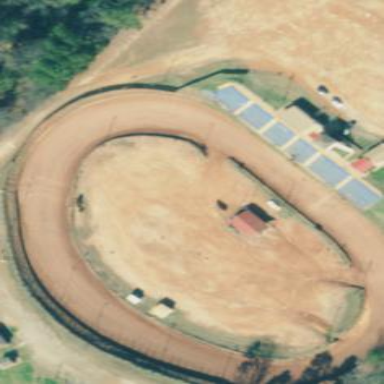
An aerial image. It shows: Dirt raceway for motor sports.